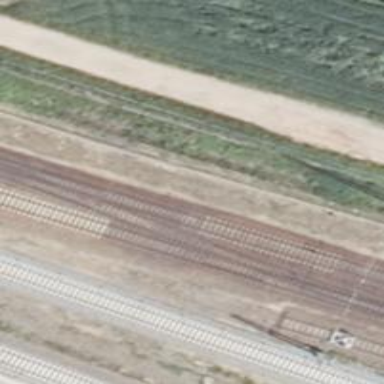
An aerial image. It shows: Railway track.